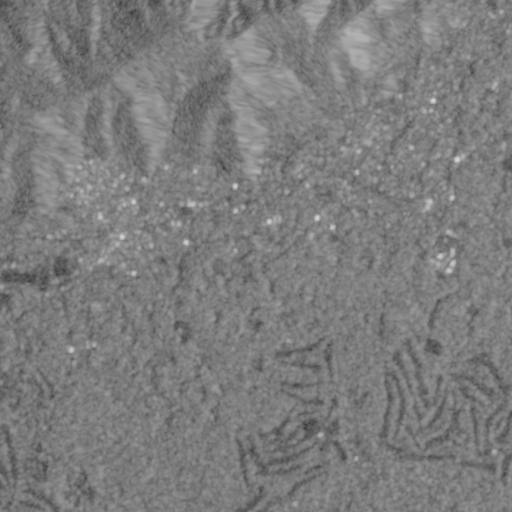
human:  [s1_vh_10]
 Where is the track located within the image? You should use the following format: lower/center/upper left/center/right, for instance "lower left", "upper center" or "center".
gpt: The track is located in the center left of the image.
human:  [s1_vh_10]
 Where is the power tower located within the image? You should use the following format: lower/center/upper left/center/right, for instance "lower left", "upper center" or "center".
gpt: There is no power tower in the image.

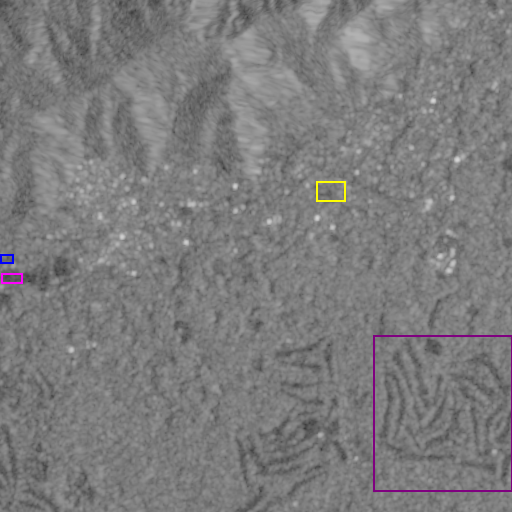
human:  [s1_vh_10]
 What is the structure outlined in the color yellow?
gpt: The structure outlined in yellow is a crop field.
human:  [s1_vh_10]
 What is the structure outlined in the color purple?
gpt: The structure outlined in purple is a park.
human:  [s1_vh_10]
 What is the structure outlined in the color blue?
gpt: The structure outlined in blue is a parking lot.
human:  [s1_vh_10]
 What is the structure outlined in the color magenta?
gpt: The structure outlined in magenta is a track.
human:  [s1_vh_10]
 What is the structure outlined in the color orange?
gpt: There is no orange outline.